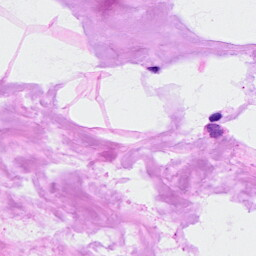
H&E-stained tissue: Breast